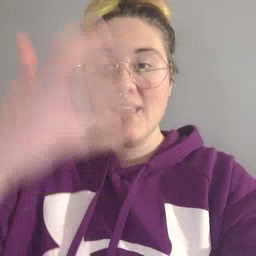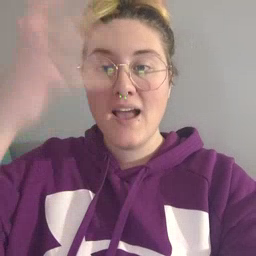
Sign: lion